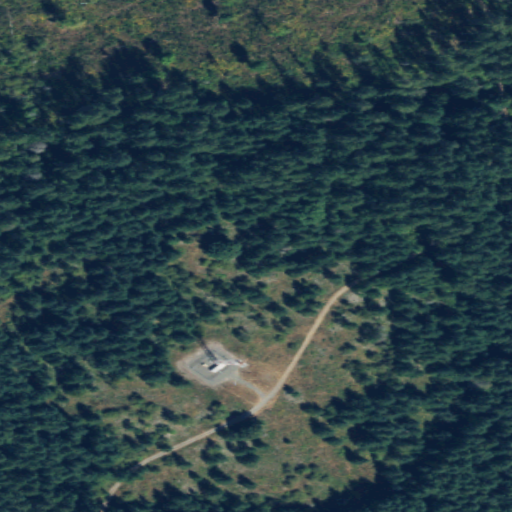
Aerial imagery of mountain in Washington named Beal Hill containing evergreen forest, mixed forest, shrub, grassland, and low intensity development